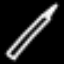
Label: pencil